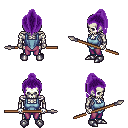
a pixel art fantasy rpg character, male body template, skeleton, blue vest, magenta pants, purple long topknot hairstyle, metal boots, spear, four views (front, back, left, right), 2x2 character sprite sheet, small pixel art, hard edges, no anti-aliasing